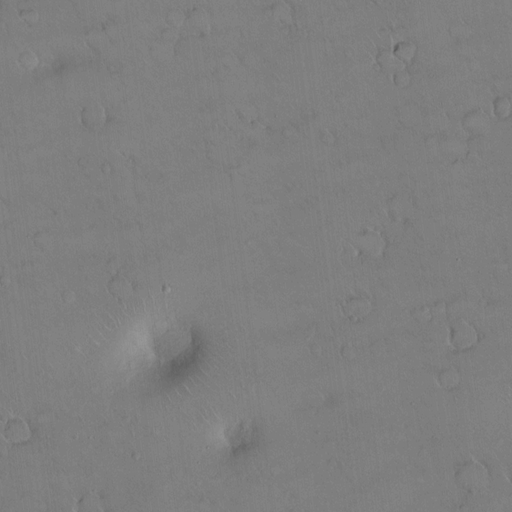
Objects detected: cone